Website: bh-photo
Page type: cart
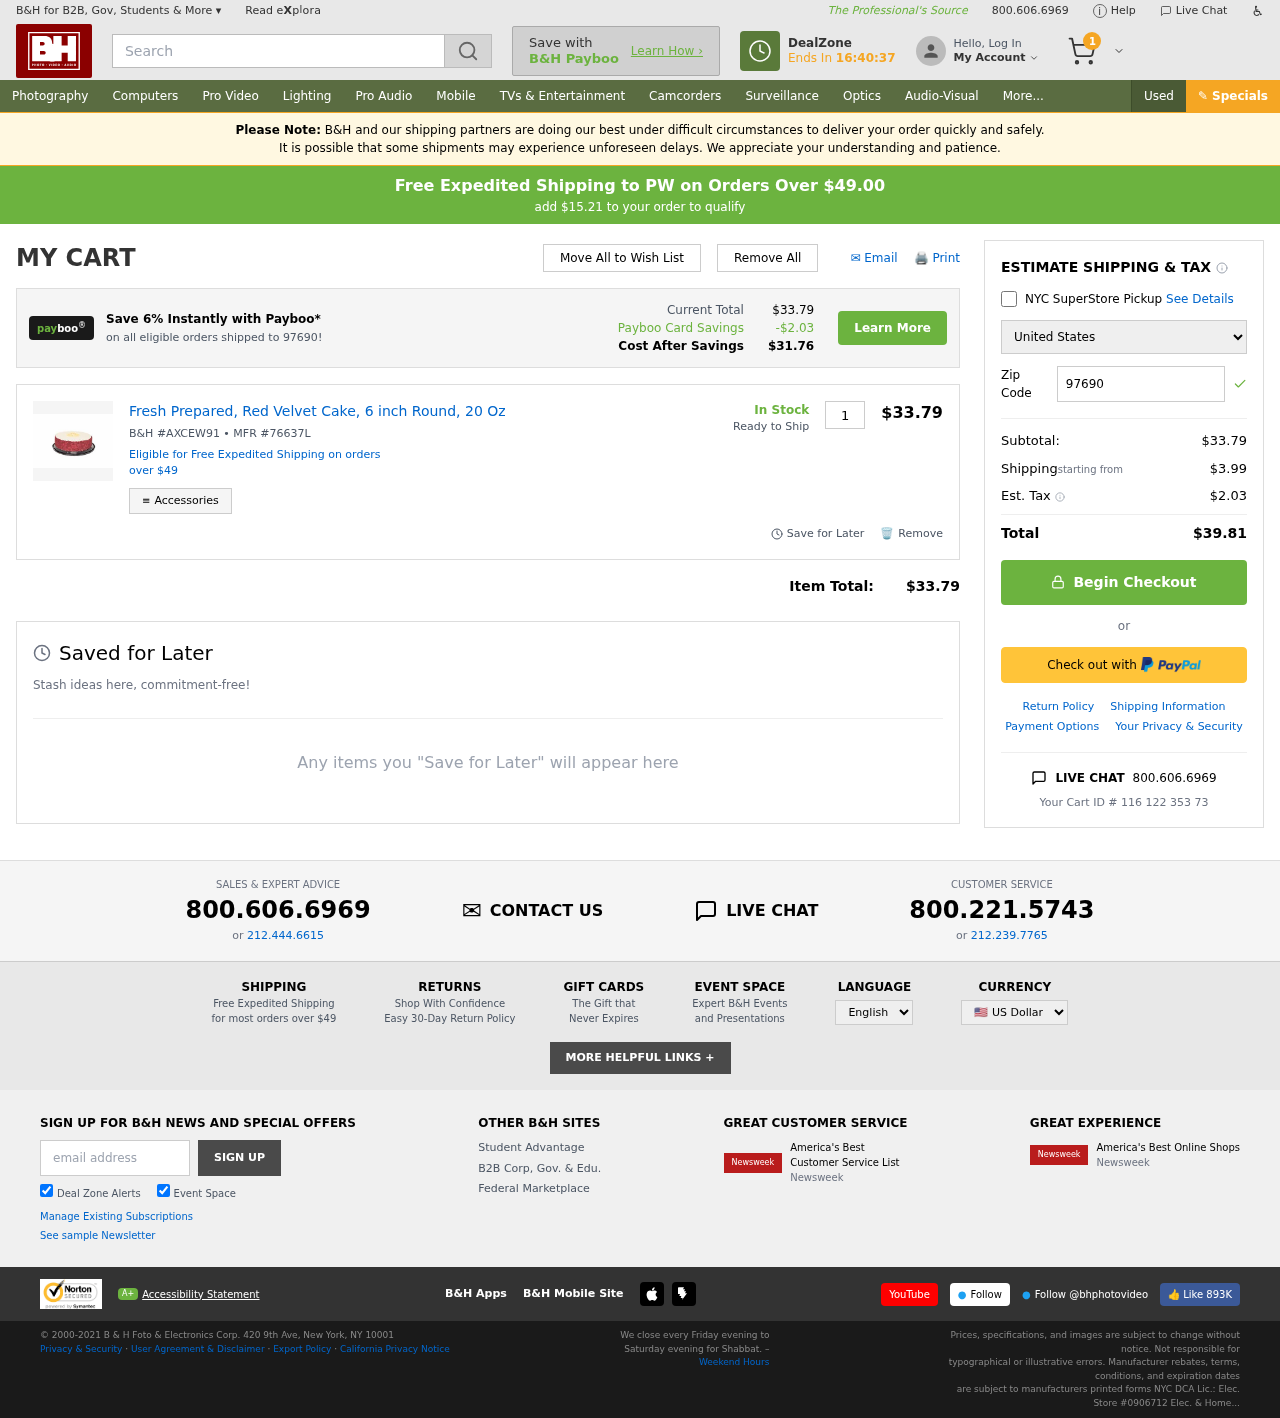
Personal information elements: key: PII_COUNTRY
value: United States
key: PII_POSTCODE
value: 97690
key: PII_STATE
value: PW
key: PII_POSTCODE_FULL
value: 97690
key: PII_POSTCODE_NUMERIC
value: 97690
Product elements: key: PRODUCT1_NAME
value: Fresh Prepared, Red Velvet Cake, 6 inch Round, 20 Oz
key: PRODUCT1_PRICE
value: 33.79
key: PRODUCT1_QUANTITY
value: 1
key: PRODUCT1_SKU
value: AXCEW91
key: PRODUCT1_MFR
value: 76637L
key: PRODUCT1_AVAILABILITY
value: In Stock
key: PRODUCT1_SHIP_STATUS
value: Ready to Ship
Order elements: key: ORDER_NUM_ITEMS
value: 1
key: FREE_SHIPPING_THRESHOLD
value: $15.21
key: ORDER_SUBTOTAL
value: $33.79
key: ORDER_SHIPPING_COST
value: $3.99
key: ORDER_TAX
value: $2.03
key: ORDER_TOTAL
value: $39.81
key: ORDER_ID
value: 116 122 353 73
Search elements: key: HEADER_SEARCH
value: Search
Other elements: key: PAYBOO_SAVINGS
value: -$2.03
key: COST_AFTER_SAVINGS
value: $31.76